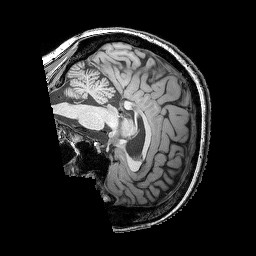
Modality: T1w
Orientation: sagittal
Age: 29
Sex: female
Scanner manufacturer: siemens
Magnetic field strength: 3 T
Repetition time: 2.25 s
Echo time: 0.00411 s